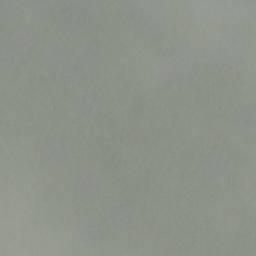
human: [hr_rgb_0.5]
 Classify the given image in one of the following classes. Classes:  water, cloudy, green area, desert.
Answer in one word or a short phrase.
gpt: cloudy